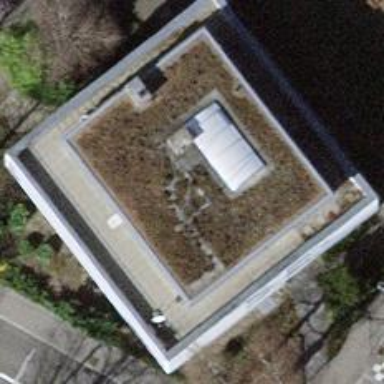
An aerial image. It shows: Building with flat roof.